Question: I am developing MVC application.
I have a View in which I show the data row wise.
I have placed a remove link in that row, when user click on that link, that row should be remove.
But its not working...
I display the data in following format.
'''
$('#ProductList').append("<div class='span12' style='margin-left:0px' ><div class='span2'>" +
"<select class='clsProductId ' name='ProductId' id='ddProductList_" + IDD + "' style = 'font-size:12px;width:200px;margin-right:80px;margin-left:20px;' onchange='get(" + IDD + ")'/> </div>" +
"<div id='ProductCode_" + IDD + "' class='span1' style=' margin-left:85px;'></div>" +
"<div id='Weight_" + IDD + "' class='span1' style=' margin-left:55px;'> </div>" +
"<div class='span1'style='margin-left:0px;'><input type='text' id='Quantity_" + IDD + "' class='clsQuantity' name='Quantities' style='width:50px; margin-left:0px;' onblur='StockLinkVisible(" + IDD + ");' /></div>" +
"<div class='span1' style='margin-left:0px;'><a href='#' style='font-size:14px;text-decoration:none;font-weight:bold; color :#ee8929; margin-left:20px;' id='lnkRemove_" + IDD + "' class='clsRemove' onclick='removeElement(" + IDD + ");'>X</a></div>" +
"<div class='span1'style='margin-left:10px; Width:60px;' id='Bandra_" + IDD + "'>123</div>" +
"<div class='span1'style='margin-left:10px; Width:60px;' id='Dadar_" + IDD + "'>123</div>" +
"<div class='span1'style='margin-left:0px; Width:60px;' id='Bhivandi_" + IDD + "'>123</div>" +
"<div class='span1'style='margin-left:10px; Width:40px;' id='Juhu_" + IDD + "'>123</div>" +
"<div class='span1'style='margin-left:10px; Width:40px;' id='Kurla_" + IDD + "'>123</div>" +
"<div class='span1'style='margin-left:10px; Width:60px;' id='Dombivali_" + IDD + "'>123</div>" +
"<div class='span1'style='margin-left:15px; Width:40px;' id='Worli_" + IDD + "'>123</div>" +
"<div class='span1'style='margin-left:15px; Width:60px;' id='Sant_" + IDD + "'>123</div>" +
"<div class='span1'style='margin-left:0px; Width:40px;' id='Bandra_" + IDD + "'>123</div>" +
"<hr></div>");
'''
for removing the row I have written the below code...
'''
function removeElement(cnt)
{
$("#ProductList").on('click', '#lnkRemove_'+cnt, function () {
$(this).closest("div").remove();
});
}
'''
Please check image below for better idea...

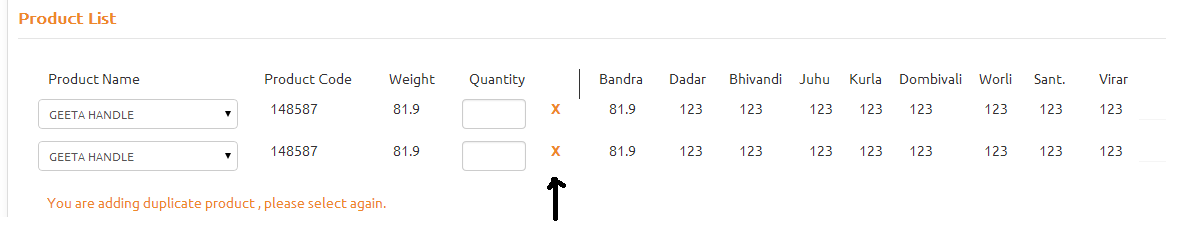
Answer: On the click event, you call a function
'''
onclick='removeElement(" + IDD + ");
'''
This function binds another click handler to itself, but doesn't actually do anything. Furthermore, the click handler will look for the closest div, which only wraps the delete button, and so doesn't quite do what you want.
'''
$("#ProductList").on('click', '#lnkRemove_'+cnt, function () {
$(this).closest("div").remove();
});
'''
Here's my suggestion: remove the onclick event and the function, and on document ready, register a generic click action as follows:
'''
$('#ProductList').on('click', '.clsRemove', function() {
$(this).closest('div.span12').remove();
});
'''
I chose the class 'span12' as the selector simply because it's the only one I saw that the top-level wrapping div (the "row") had. Feel free to add a more descriptive selector and using that instead.